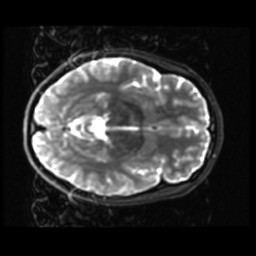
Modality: T2w
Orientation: axial
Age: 24
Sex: female
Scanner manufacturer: ge
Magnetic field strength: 3 T
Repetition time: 8.947 s
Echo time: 0.09798 s